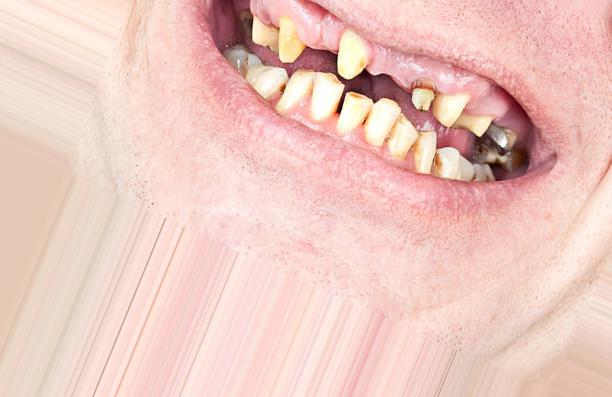
Condition: Caries